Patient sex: M
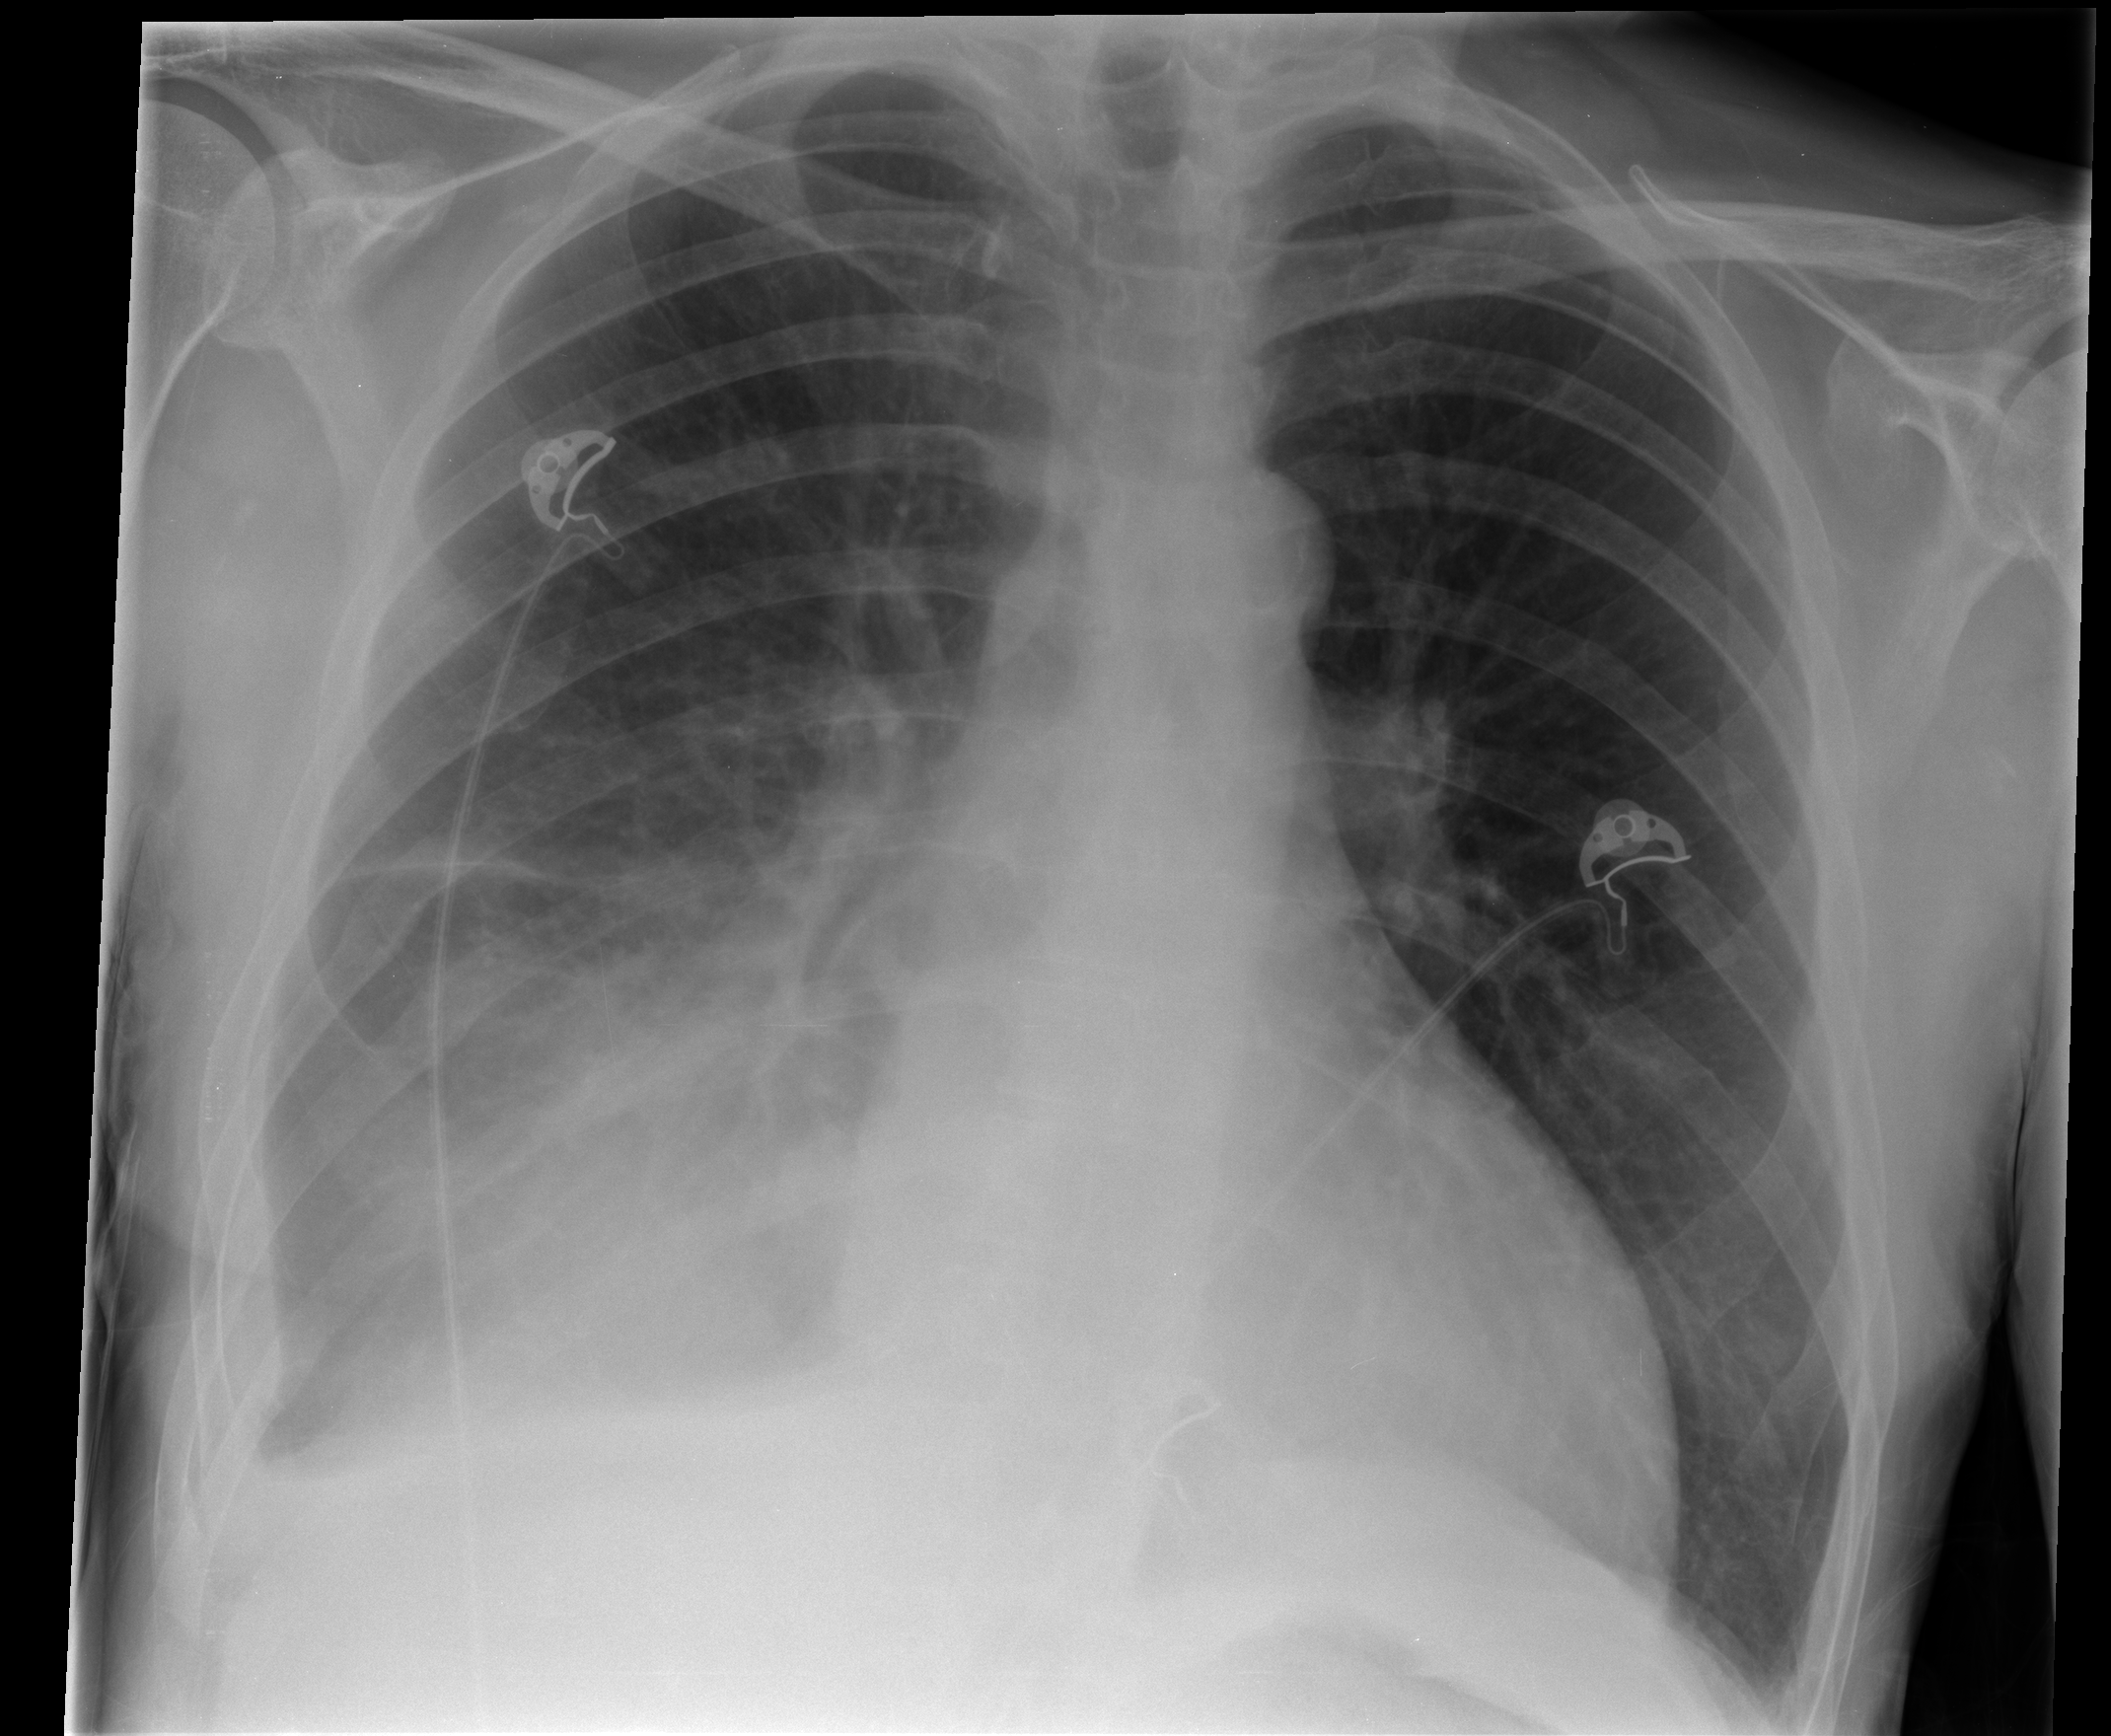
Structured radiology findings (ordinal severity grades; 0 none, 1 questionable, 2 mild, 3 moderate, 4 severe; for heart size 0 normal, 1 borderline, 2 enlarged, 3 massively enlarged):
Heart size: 0
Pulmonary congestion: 1
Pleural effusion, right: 2
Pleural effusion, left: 0
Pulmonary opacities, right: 0
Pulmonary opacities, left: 0
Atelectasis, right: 2
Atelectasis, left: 0